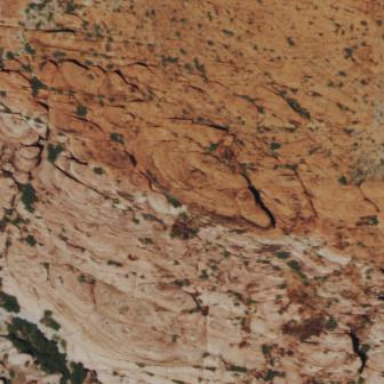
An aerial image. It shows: Red cliff in the natural landscape.